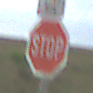
Verkehrszeichen: Stop
Zusatzzeichen oben: RichtungsangabeDurchPfeile9
Umgebung: Outdoor, Nature
Tageszeit: Night
Wetter: Overcast
Licht: Artificial
Jahreszeit: NotSpecified
Kontrast: LowContrast